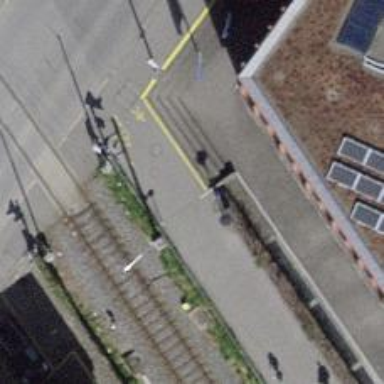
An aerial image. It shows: Bollard.